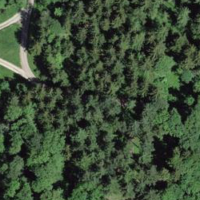
EUNIS habitat code: 44
Species observed at this site:
Lathyrus vernus
Lathyrus linifolius
Melittis melissophyllum